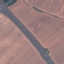
Land use / land cover class: Highway